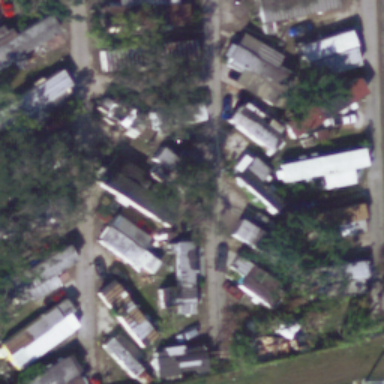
Many mobile homes are arranged haphazardly in the mobile home park .